一年级 · 组合几何学
如下图, 有 ( ) 个长方形。

(1) 2
(2) 3
(3) 6
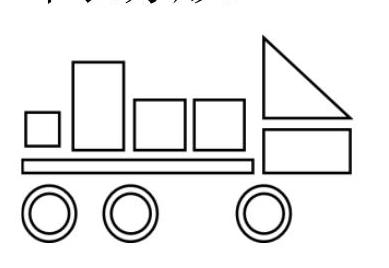
答案: (2)